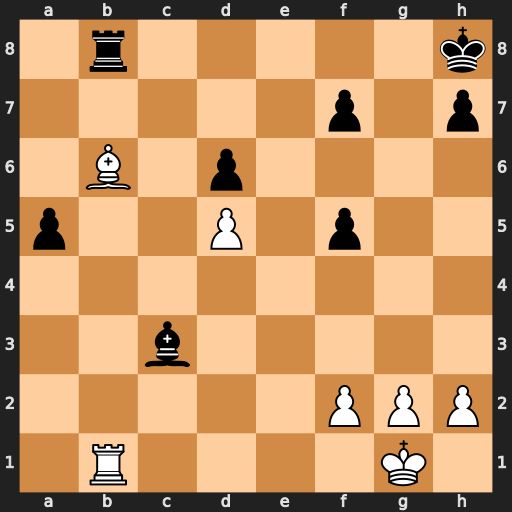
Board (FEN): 1r5k/5p1p/1B1p4/p2P1p2/8/2b5/5PPP/1R4K1
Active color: w
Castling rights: -
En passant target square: -
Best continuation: Bd4+ Bxd4 Rxb8+